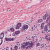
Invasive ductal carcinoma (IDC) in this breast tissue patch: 0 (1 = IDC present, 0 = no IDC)